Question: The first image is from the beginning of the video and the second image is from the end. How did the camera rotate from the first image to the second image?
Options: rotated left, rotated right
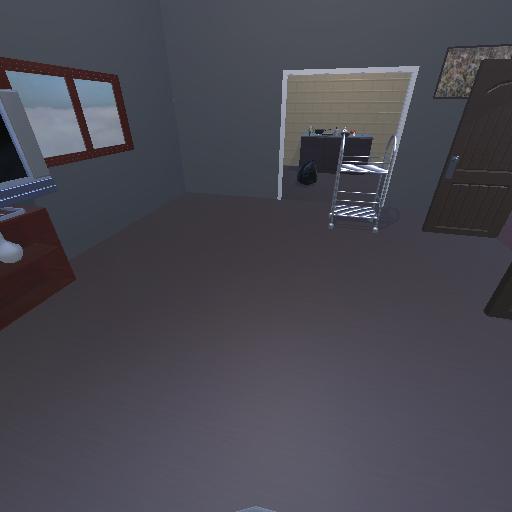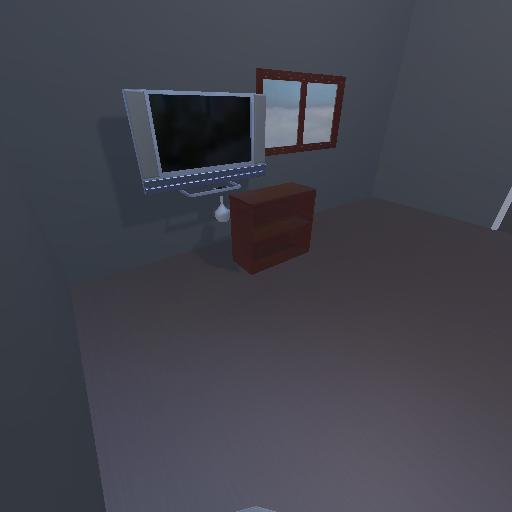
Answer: rotated left